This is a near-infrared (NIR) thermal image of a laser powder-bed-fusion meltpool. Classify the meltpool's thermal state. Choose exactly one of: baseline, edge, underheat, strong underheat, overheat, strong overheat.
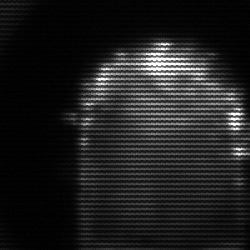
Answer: baseline